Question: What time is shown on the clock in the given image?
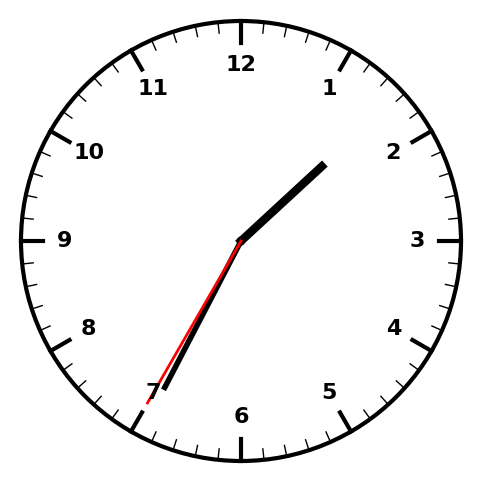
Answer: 01:34:35